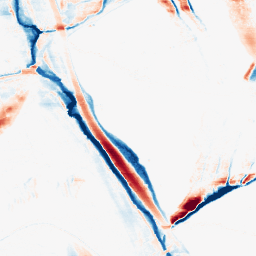
Category: morphological
Decomposition family: morphological_ellipse
Decomposition parameters: operation: average
width: 5
height: 30
Upsampling method: cubic_catmull_rom
Upsampling parameters: scale: 2
Upsampling scale: 2